Question: <URL>. This is what my imported copy looks like:

The steps I used were as follows:
1. Used mwdumper (Java app) to generate a SQL dump of enwiktionary-DATE_HERE-pages-meta-current
2. Imported that into a fresh installation of mediawiki.
3. Ran php maintenance/refreshLinks.php
Can someone point me in the right direction?
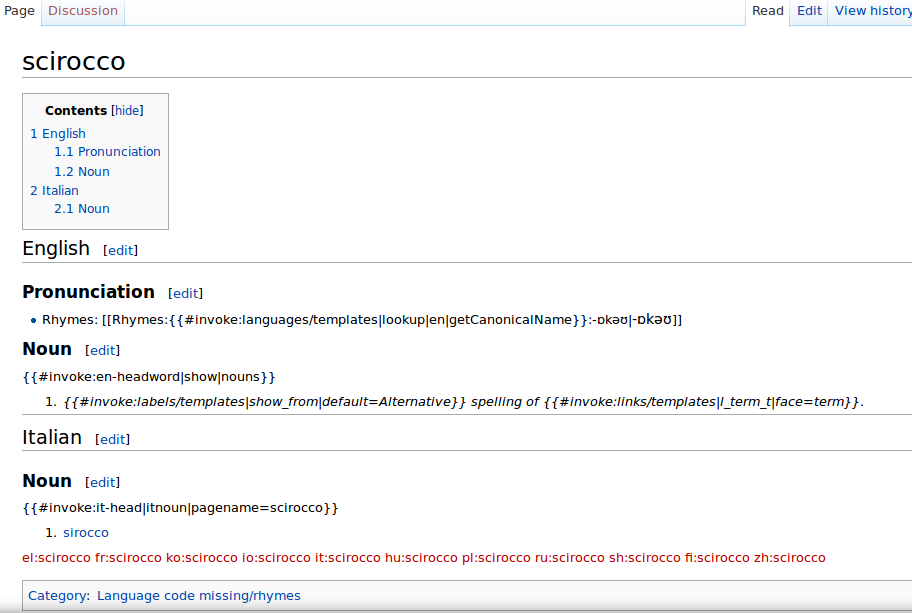
Answer: As it's a fresh installation, you will need to install <URL> that are installed in Wiktionary as well to get the same look; you're especially looking for the parser hooks like 'ParserFunctions' and 'Scribunto'.